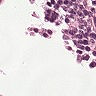
Metastatic tissue present: no